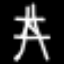
Label: The Eiffel Tower